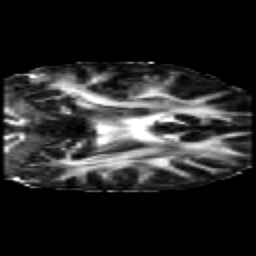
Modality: FA
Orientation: coronal
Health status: healthy
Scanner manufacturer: siemens
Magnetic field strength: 3 T
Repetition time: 10 s
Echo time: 0.092 s